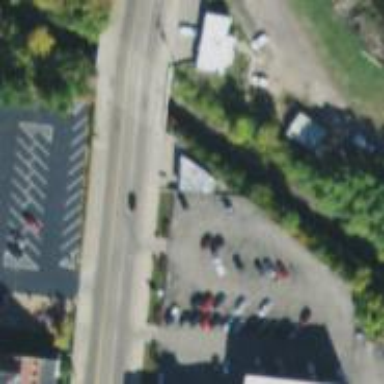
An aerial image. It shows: Parking space.